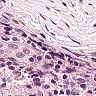
Metastatic tissue present: yes